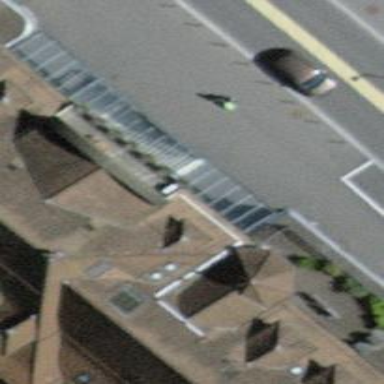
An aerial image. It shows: Entrance to train station.